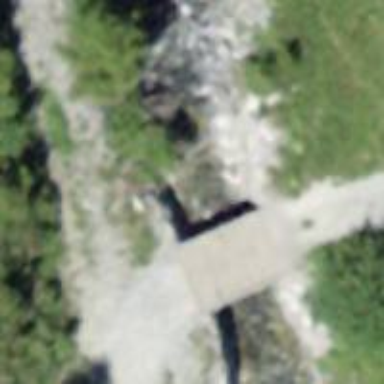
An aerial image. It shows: Track road on bridge.